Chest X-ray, PA view. Patient: 45 years old, sex M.
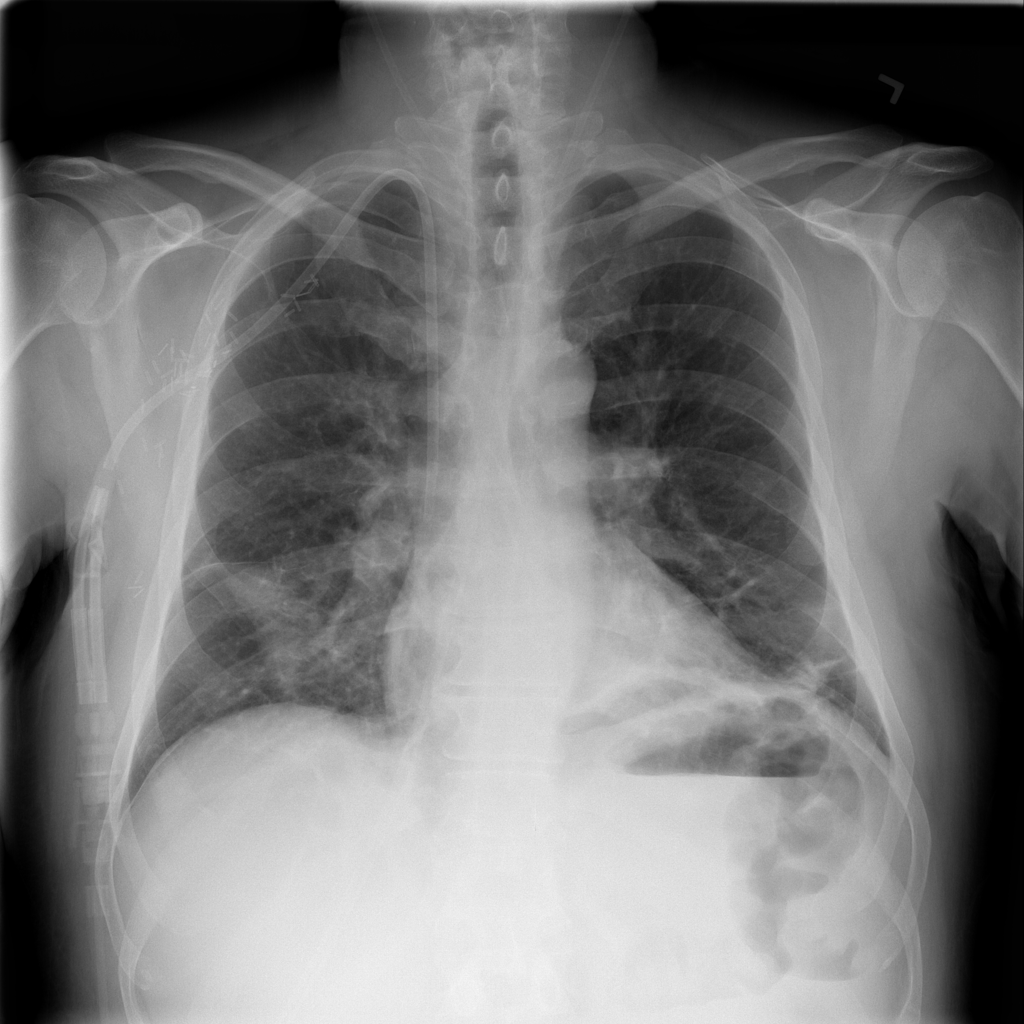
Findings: Atelectasis, Infiltration, Pneumonia